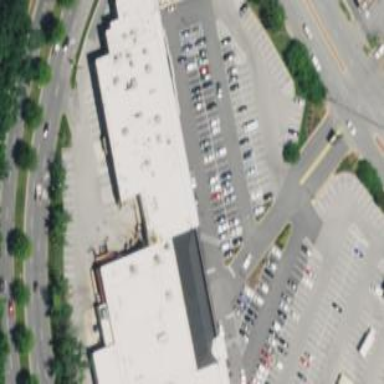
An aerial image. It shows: Retail building.